Aerial crown-view tile of a tropical tree (Barro Colorado Island, Panama), acquired 20250512:
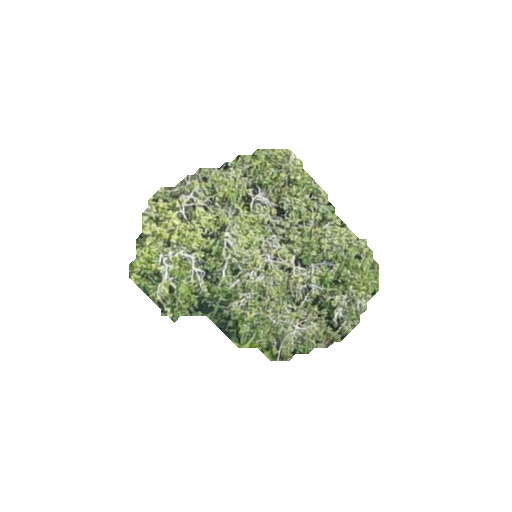
Species: Protium panamense
GBIF accepted scientific name: Protium panamense
Crown area: 51.617 m²